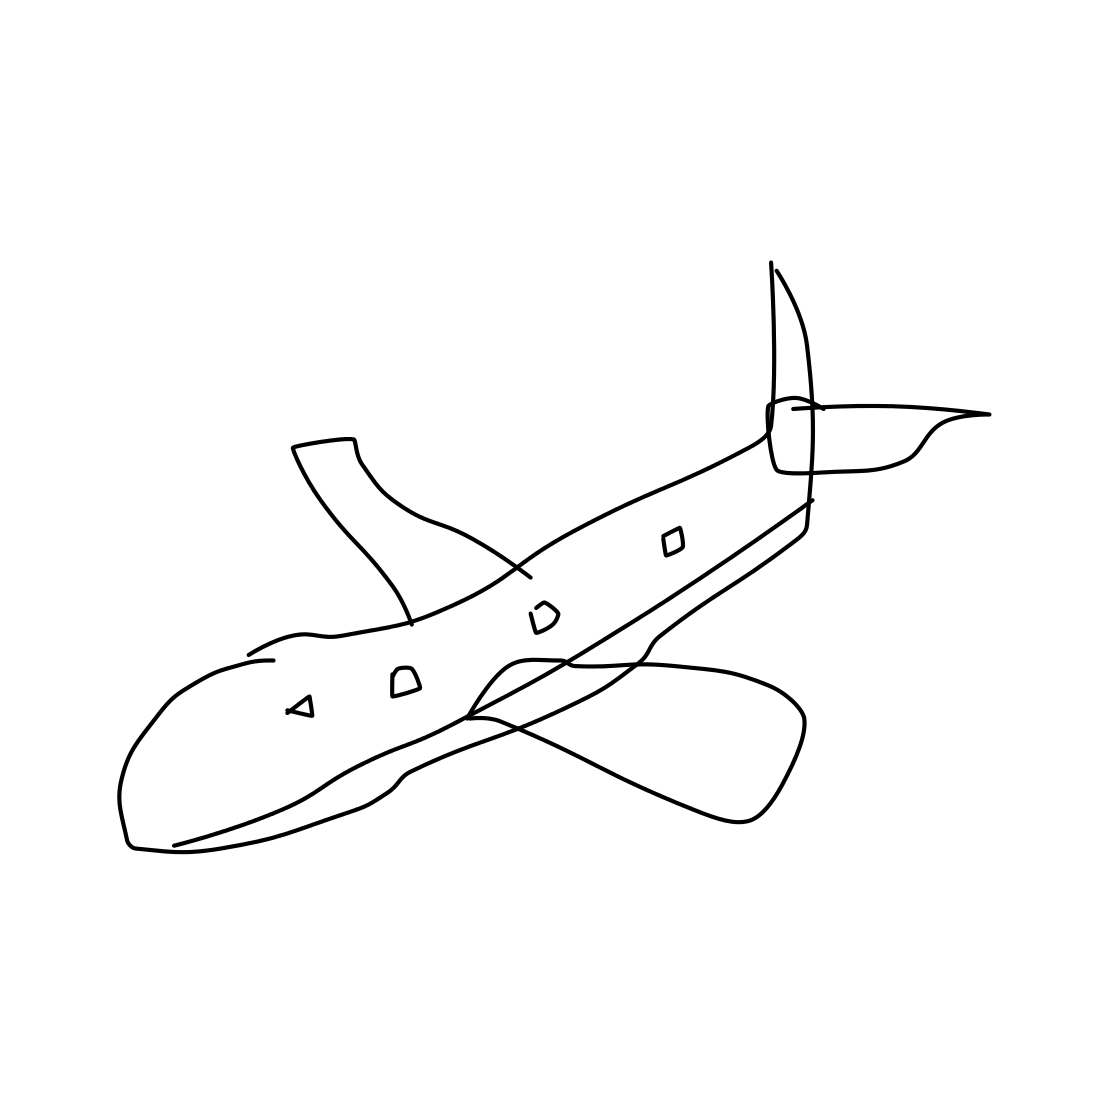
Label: airplane